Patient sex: M
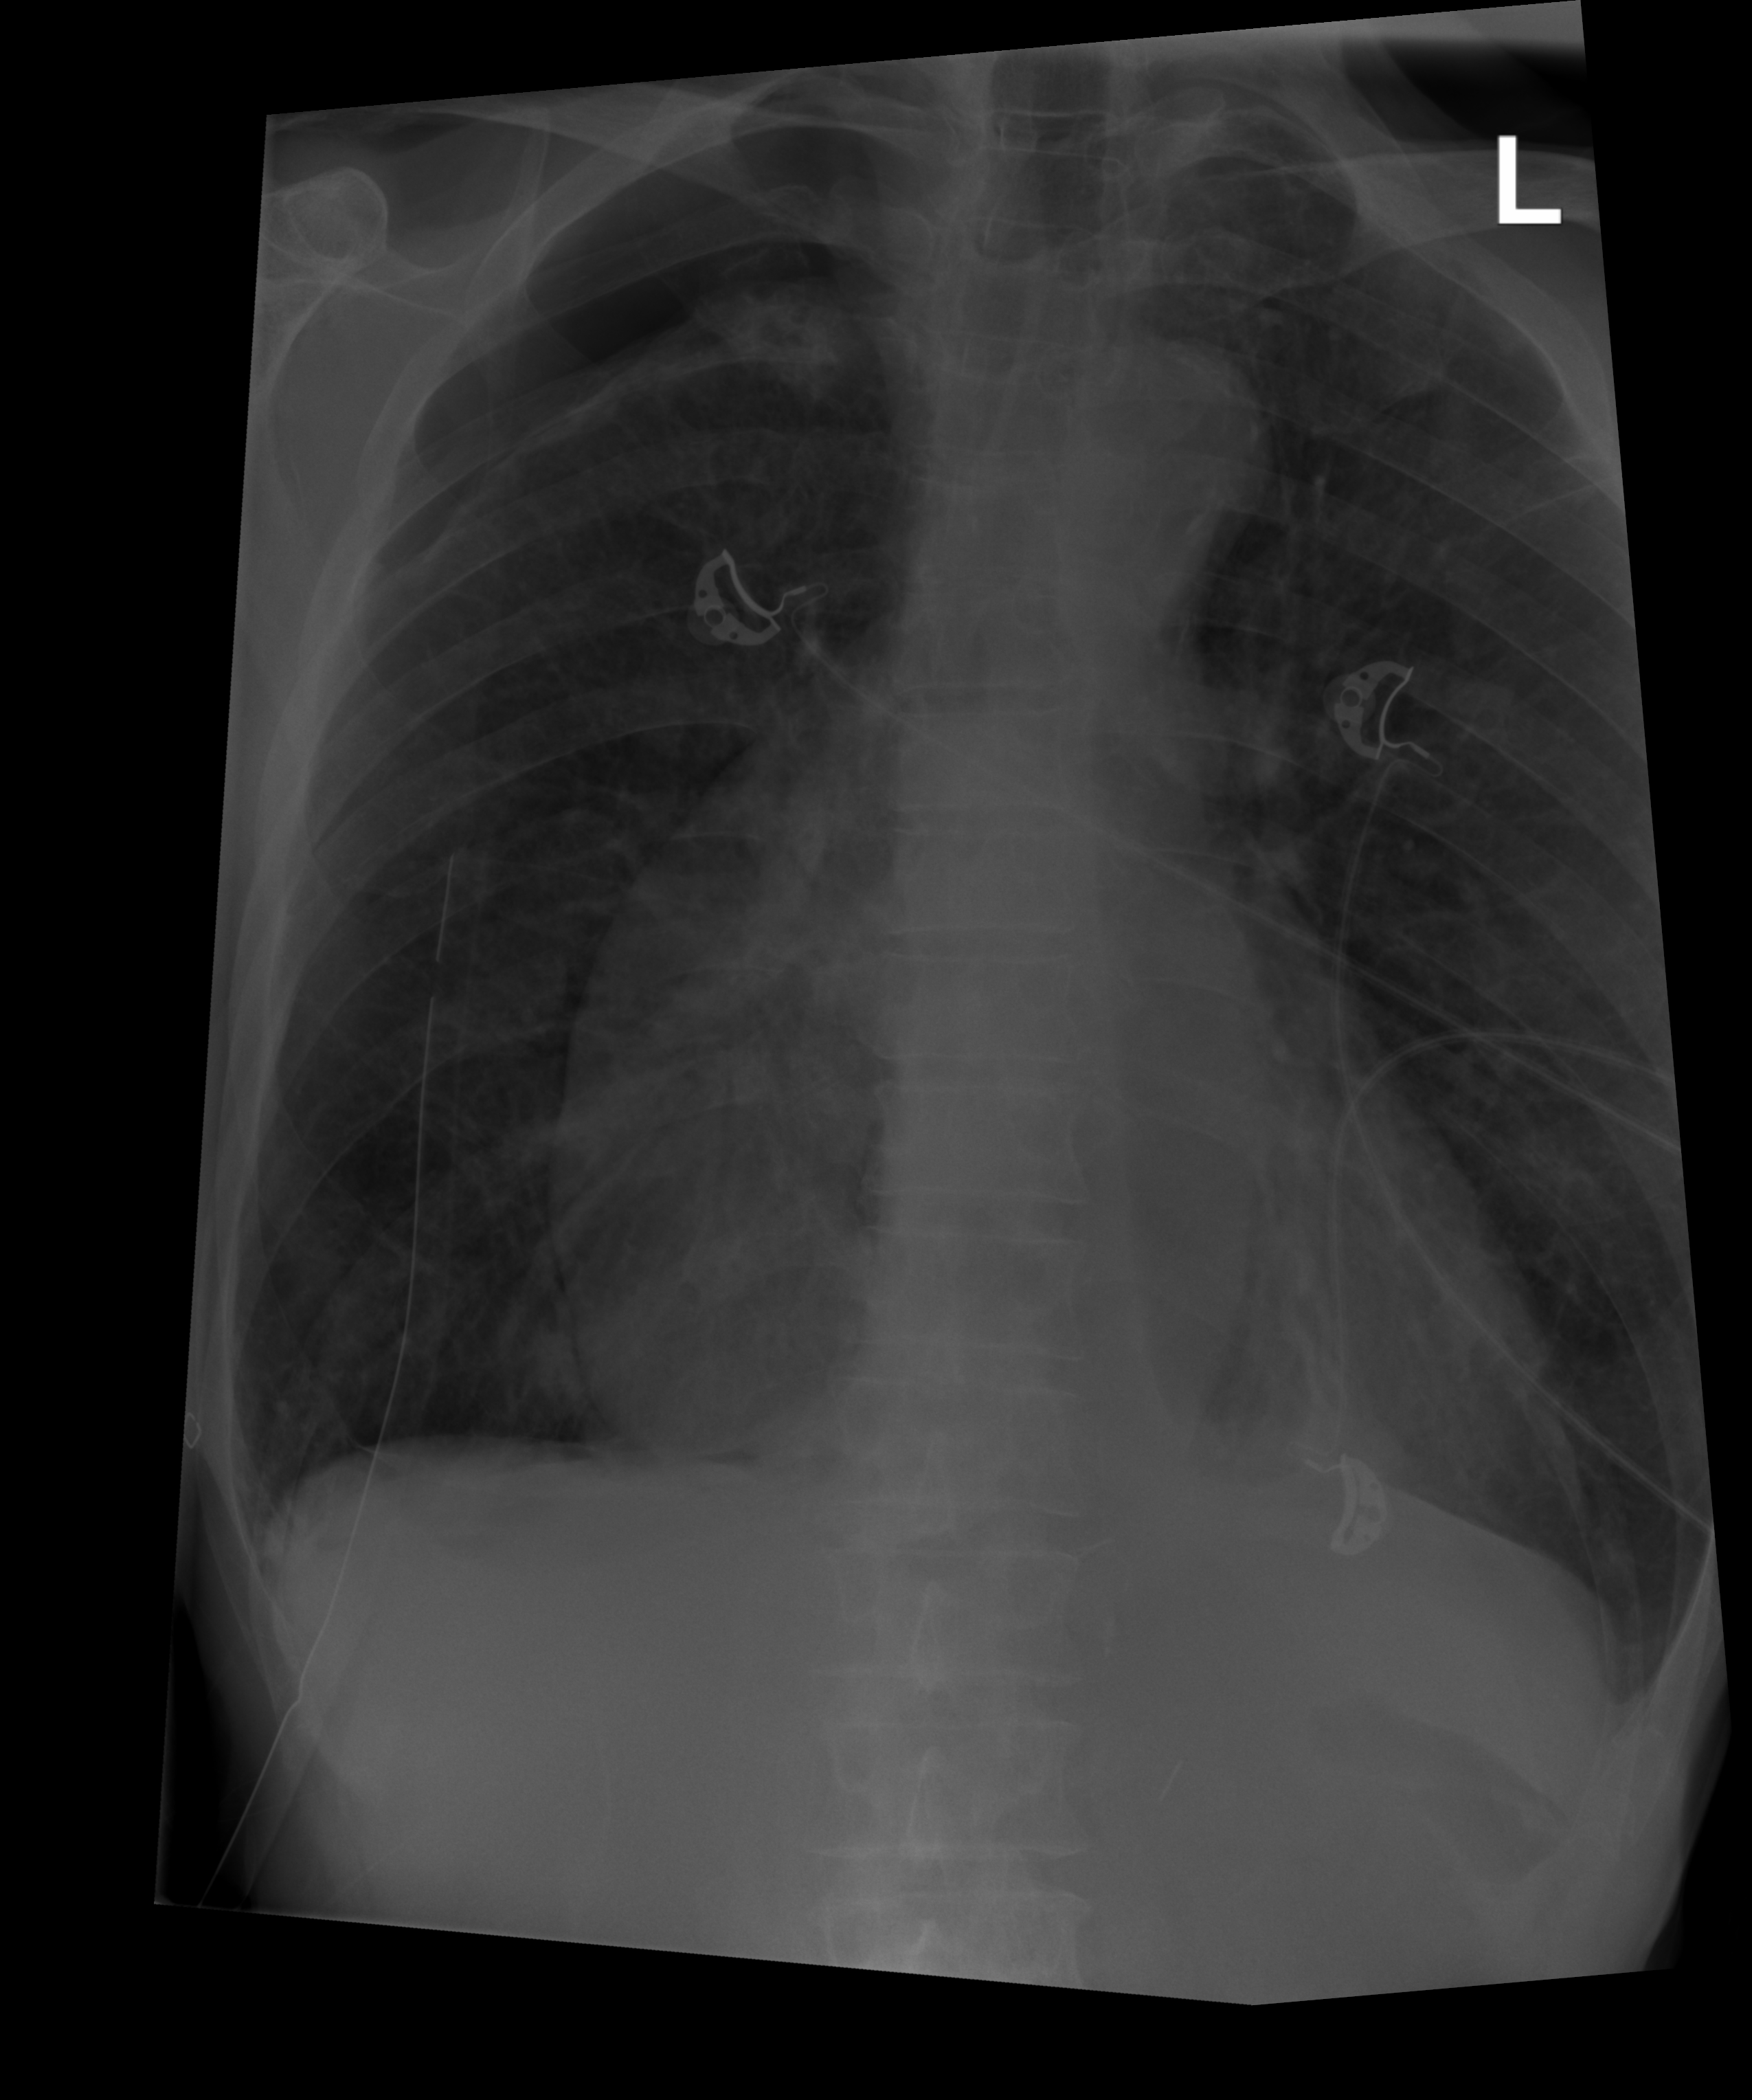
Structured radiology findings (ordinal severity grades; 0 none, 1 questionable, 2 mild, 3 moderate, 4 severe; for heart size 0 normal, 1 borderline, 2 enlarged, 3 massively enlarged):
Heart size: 2
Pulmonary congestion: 0
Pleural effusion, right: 2
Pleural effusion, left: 2
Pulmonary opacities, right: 0
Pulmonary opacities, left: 0
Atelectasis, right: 2
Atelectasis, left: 2